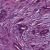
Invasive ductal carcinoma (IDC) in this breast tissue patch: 1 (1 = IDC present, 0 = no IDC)